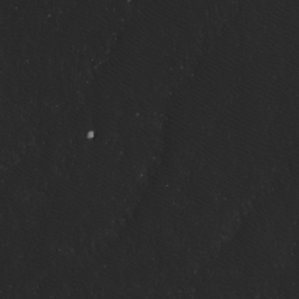
Label: non_frost